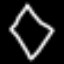
Label: diamond